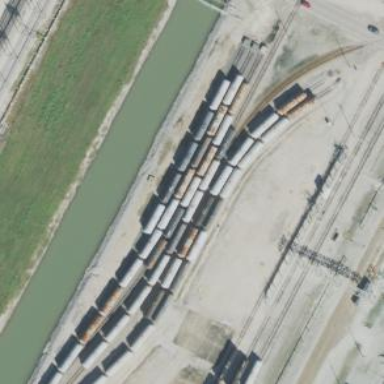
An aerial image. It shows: Rail spur service.